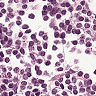
Metastatic tissue present: no